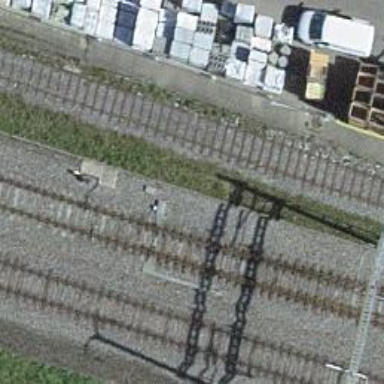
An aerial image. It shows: Railway switch.